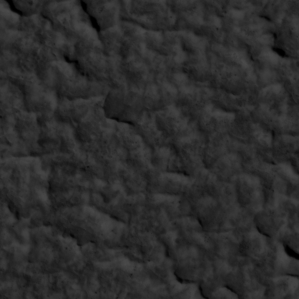
Label: non_frost